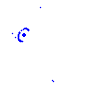
Particle: kaon